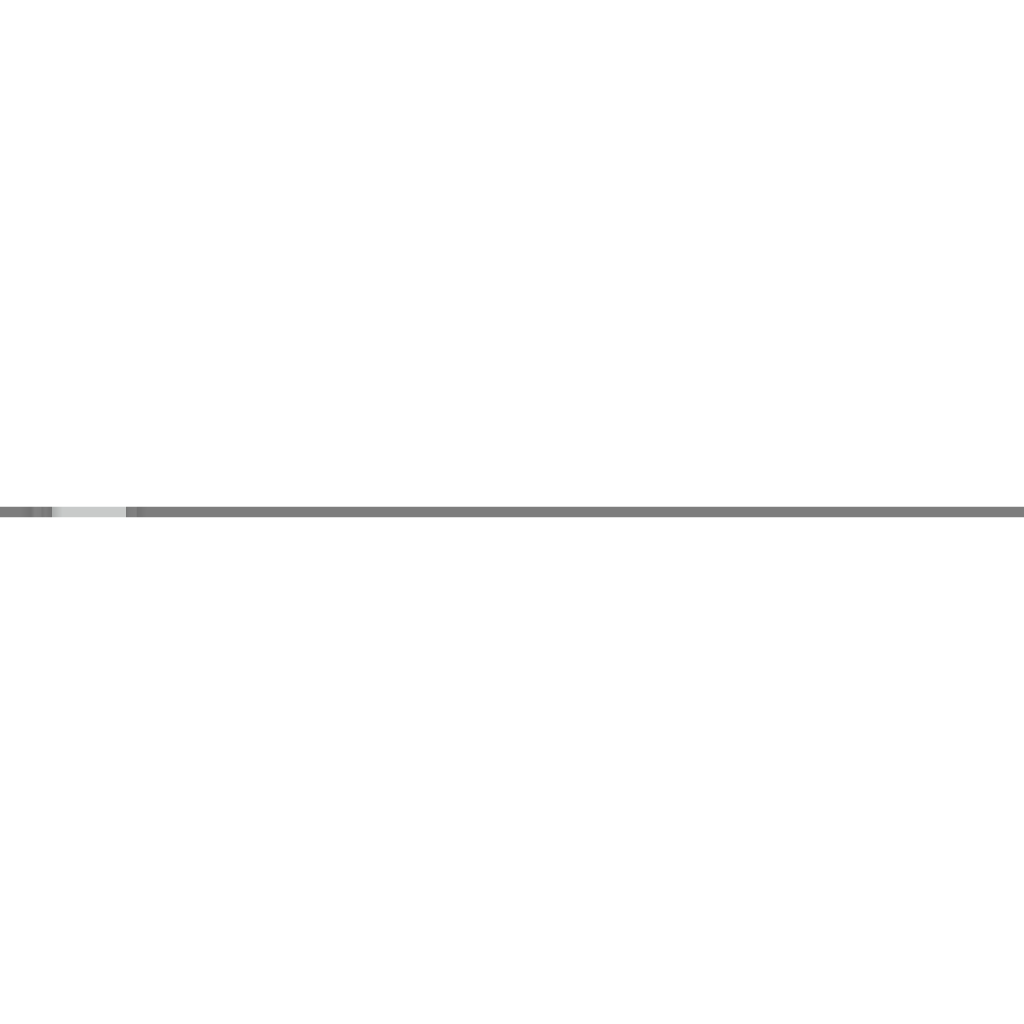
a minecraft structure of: Denver Broncos